Interaction volume radius: 5 \u00c5
Interaction volume height: 25 \u00c5
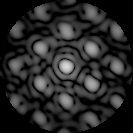
Disorder parameter: 0.3559